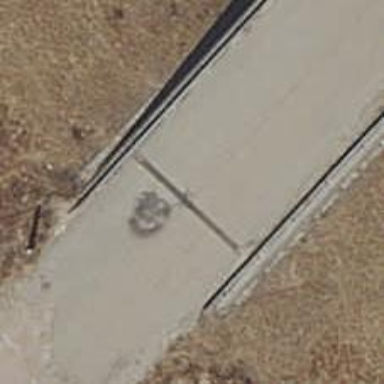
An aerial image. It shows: Unclassified road with bridge.